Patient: sex F, age 48
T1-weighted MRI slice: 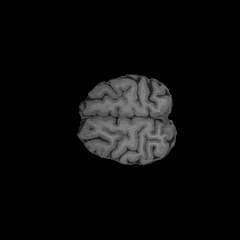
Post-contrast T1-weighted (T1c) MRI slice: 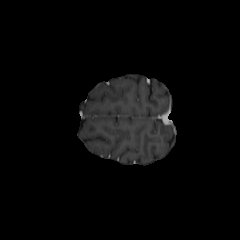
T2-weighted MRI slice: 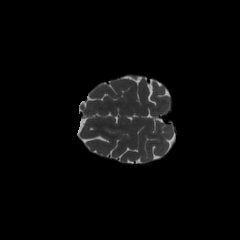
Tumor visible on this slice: no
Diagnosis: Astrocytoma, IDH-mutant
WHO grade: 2